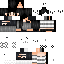
A female human skin with dark skin, wearing brown long hair dressed in a blue hoodie and black pants, featuring a closed mouth.